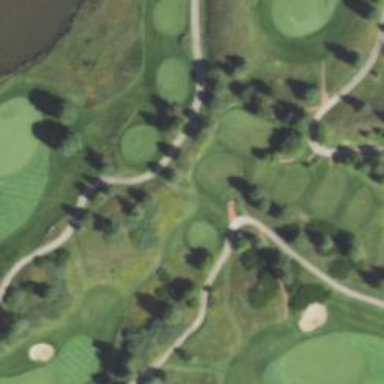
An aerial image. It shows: Footway that resembles golf path.